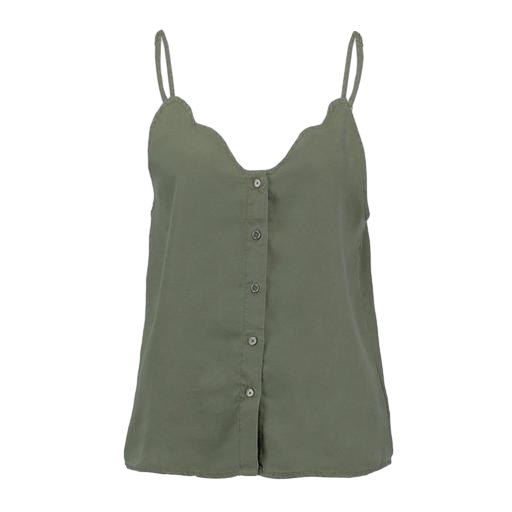
moss green tank top, green women's cami, green polly tank, white background